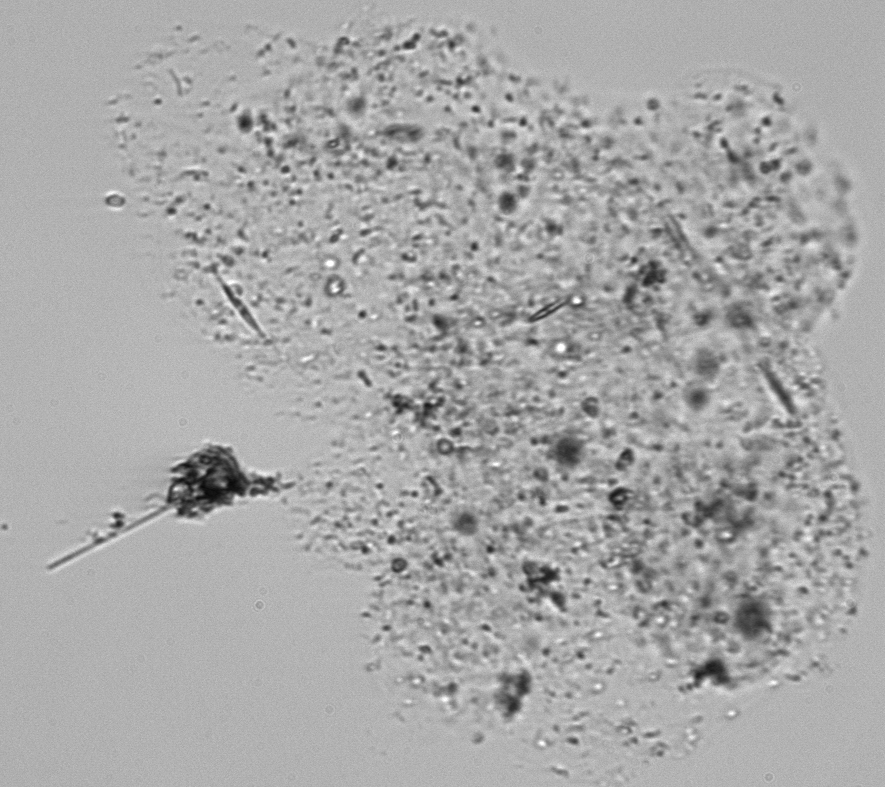
Label: Phaeocystis